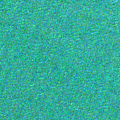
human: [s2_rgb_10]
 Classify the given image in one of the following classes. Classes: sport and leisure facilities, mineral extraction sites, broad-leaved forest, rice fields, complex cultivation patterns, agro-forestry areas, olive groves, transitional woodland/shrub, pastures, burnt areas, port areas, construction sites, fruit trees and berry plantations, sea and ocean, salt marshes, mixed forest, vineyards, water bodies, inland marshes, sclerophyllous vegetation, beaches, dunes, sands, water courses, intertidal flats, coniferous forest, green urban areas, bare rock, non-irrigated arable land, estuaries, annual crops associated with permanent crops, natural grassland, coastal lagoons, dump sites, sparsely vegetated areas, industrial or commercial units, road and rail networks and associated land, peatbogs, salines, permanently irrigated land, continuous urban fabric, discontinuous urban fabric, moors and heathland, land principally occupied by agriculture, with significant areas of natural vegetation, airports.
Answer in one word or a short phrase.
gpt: sea and ocean